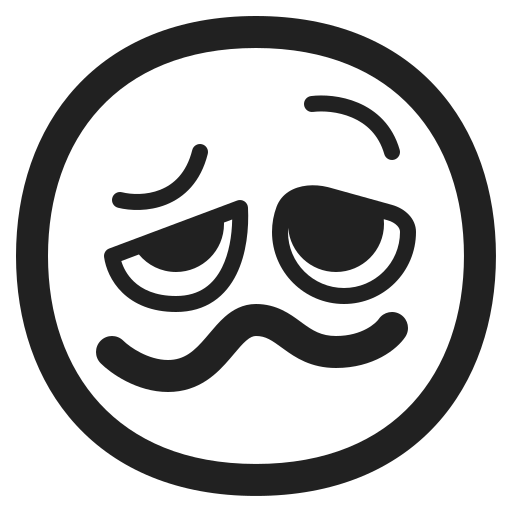
woozy face high contrast